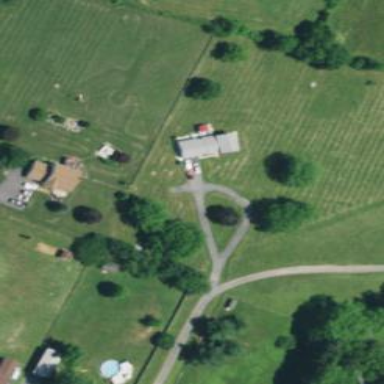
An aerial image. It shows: Driveway.